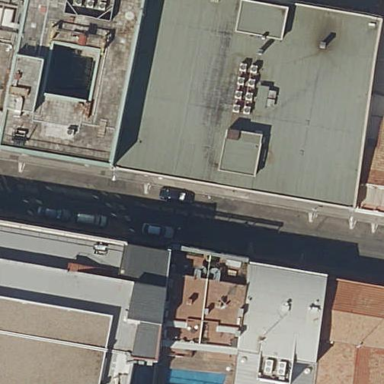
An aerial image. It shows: Commercial building.